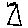
Label: triangle